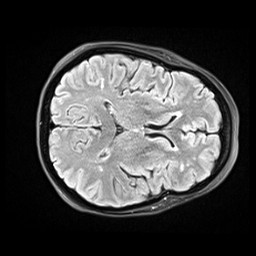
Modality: FLAIR
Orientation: axial
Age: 63
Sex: female
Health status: healthy
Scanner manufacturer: siemens
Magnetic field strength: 3 T
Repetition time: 9 s
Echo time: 0.088 s